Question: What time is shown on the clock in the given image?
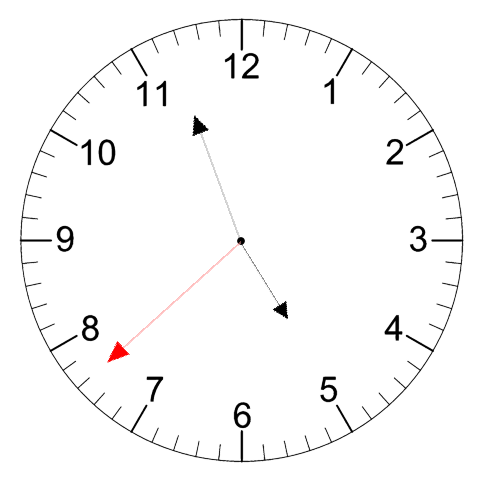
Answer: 04:56:38